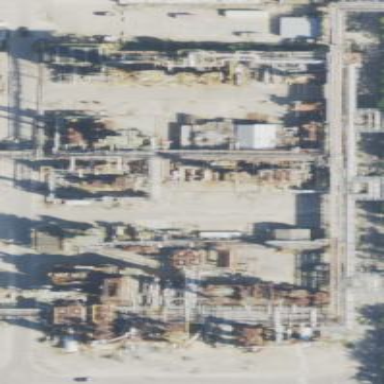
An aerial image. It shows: Industrial area focused on oil production.